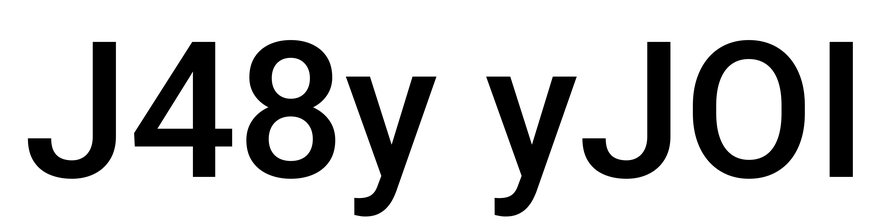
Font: Roboto_Medium